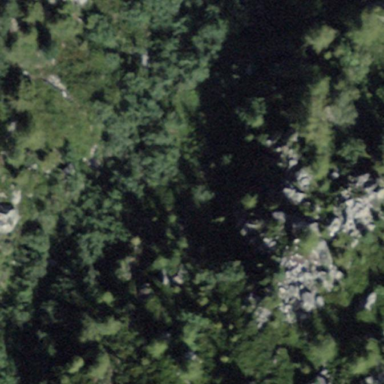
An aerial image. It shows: Forest area.